Question: I am trying to create a group of buttons (think radio buttons) which will be used to display customer satisfaction. I want to have the buttons have images which are gray scale when they are un-selected, and then saturate with a color (ex. change the white in the image to green) when they are selected. I don't want to use two separate images with a :active selector (or other selector) simply because I don't want to have a ton of images cluttering up my already hefty project. I have seen a few answers, for instance using a tag and recoloring each individual pixel, but they seemed incredibly complex and unwieldy. Does anyone know a (relatively) simple way to do this?

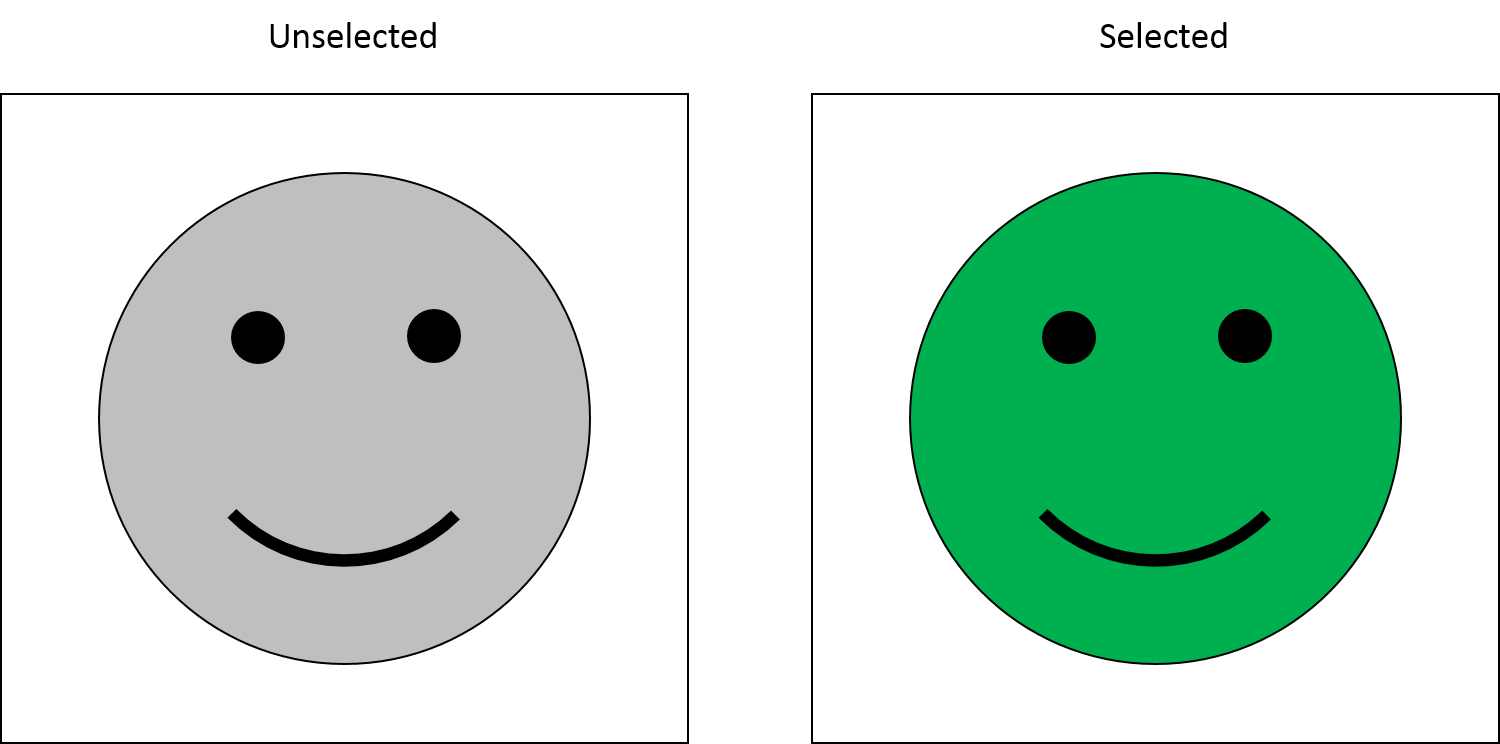
Answer: You could use CSS Filters, but they're only supported by Chrome and Safari at the moment.
'''
img:hover {
filter: grayscale(1);
-webkit-filter: grayscale(1);
-moz-filter: grayscale(1);
-o-filter: grayscale(1);
-ms-filter: grayscale(1);
}
'''
You can see a demo here on a jsFiddle: <URL>. I'd assume it can be used for radio buttons too.
<URL>